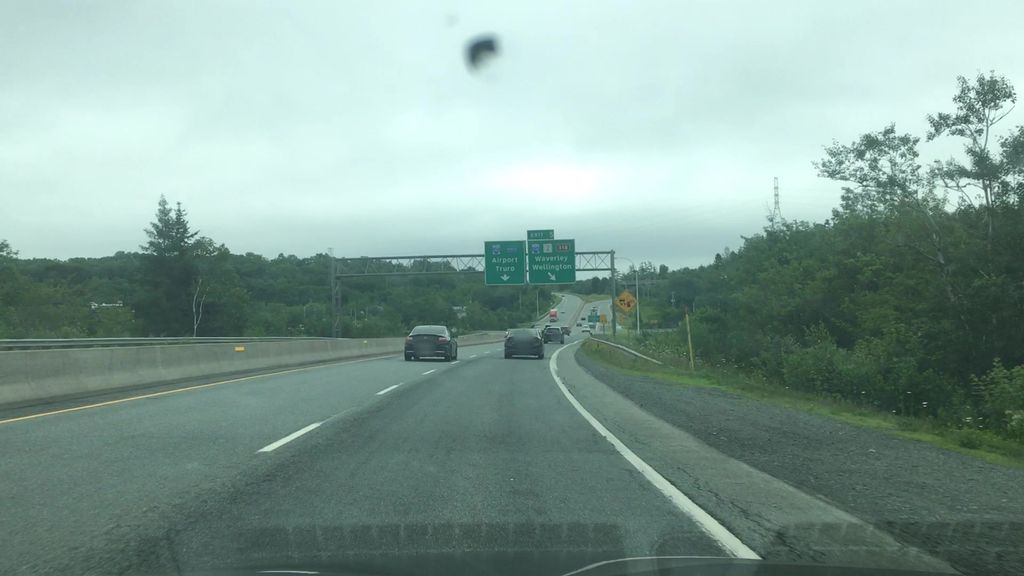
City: halifax